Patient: sex M, age 61
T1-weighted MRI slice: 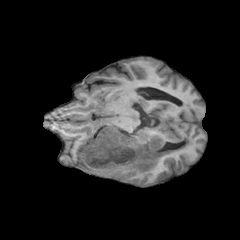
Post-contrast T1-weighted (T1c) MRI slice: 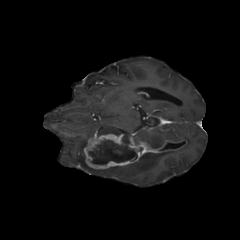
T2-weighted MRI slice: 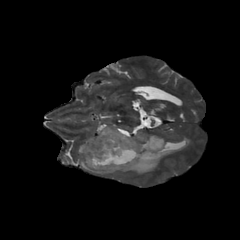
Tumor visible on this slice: yes
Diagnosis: Glioblastoma, IDH-wildtype
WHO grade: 4